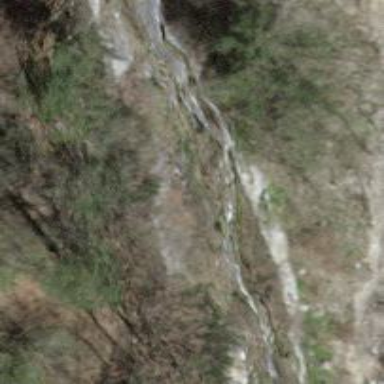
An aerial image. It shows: Natural cliff.